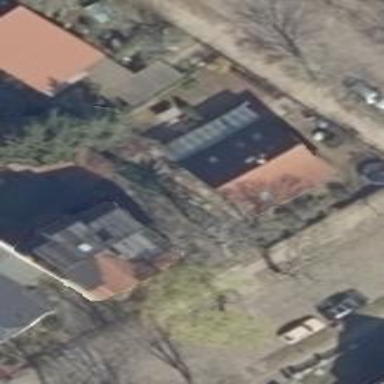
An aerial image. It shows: Gabled roof house.